Question: I am using the FirebaseUI React auth component so users can log in via email + password.
'''
const uiConfig = {
signInFlow: 'popup',
signInOptions: [
firebase.auth.EmailAuthProvider.EMAIL_PASSWORD_SIGN_IN_METHOD,
]
};
....
<FirebaseAuth uiConfig={uiConfig} firebaseAuth={firebase.auth()}/>
'''
However, the registration form wants the user's first and last name.

I don't want the user to provide this information at the time of registration. How do I customize the component to remove the name input from the registration flow?
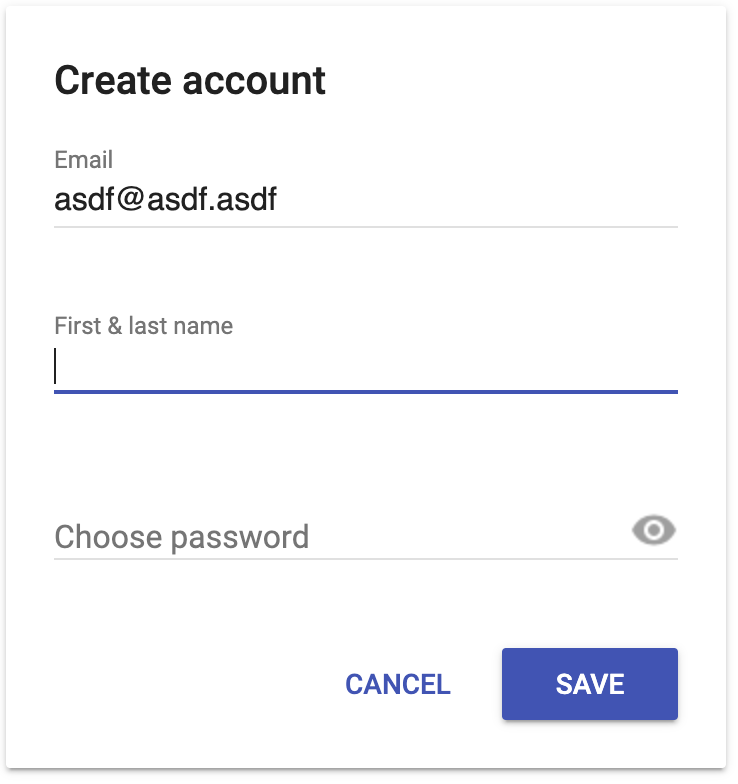
Answer: The <URL>:
'''
if (mUseEmailProvider.isChecked()) {
selectedProviders.add(new IdpConfig.EmailBuilder()
.setRequireName(mRequireName.isChecked())
.setAllowNewAccounts(mAllowNewEmailAccounts.isChecked())
.build());
}
'''